Question: I am using dojox.grid.DataGrid and dojo.data.ItemFileWriteStore to render a grid. I want to implement a record search. Is there any way to do this?
After loading the page someone can search through the 'search form' above the grid. when the search button is pressed it will refresh/reload the grid data returned from the server according to the form values.
Please check the illustration.

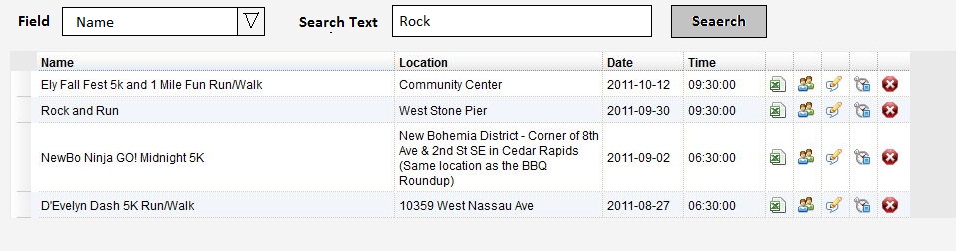
Answer: You need to apply the filter() method on the DataGrid instance. Here you'll find the exact answer to your problem: <URL>